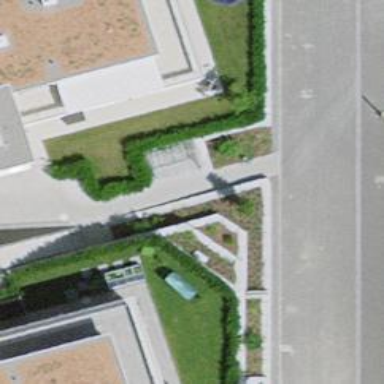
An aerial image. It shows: Hedge acting as barrier.